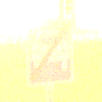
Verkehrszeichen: EndeKraftfahrstrasse
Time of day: Night
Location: Outdoor (Suburban)
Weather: PartlyCloudy
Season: NotSpecified
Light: Artificial